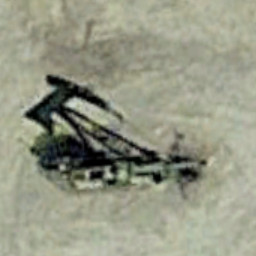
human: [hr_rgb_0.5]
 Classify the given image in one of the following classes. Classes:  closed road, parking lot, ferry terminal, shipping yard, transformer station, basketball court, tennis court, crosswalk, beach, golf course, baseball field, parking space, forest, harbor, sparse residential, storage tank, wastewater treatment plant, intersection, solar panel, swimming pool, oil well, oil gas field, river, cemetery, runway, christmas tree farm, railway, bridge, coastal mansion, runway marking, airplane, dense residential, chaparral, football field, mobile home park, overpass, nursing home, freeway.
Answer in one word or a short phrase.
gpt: oil well